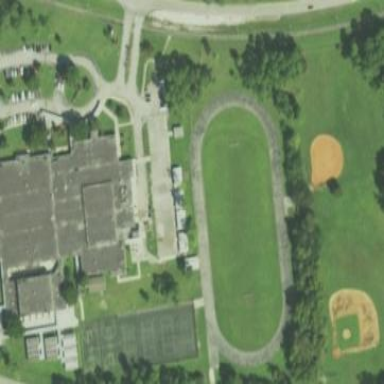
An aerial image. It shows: School.